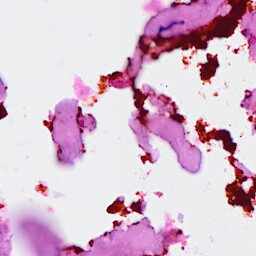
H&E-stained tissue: Breast